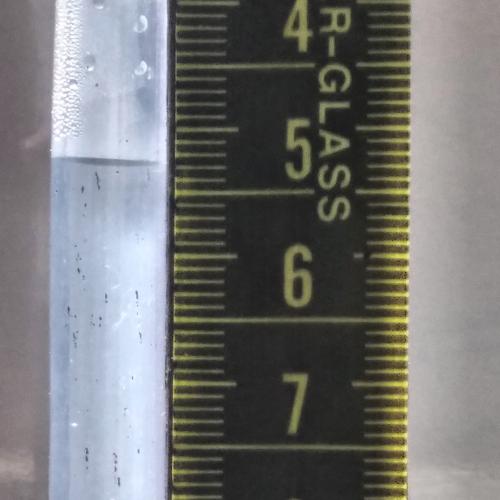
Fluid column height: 5.3 cm